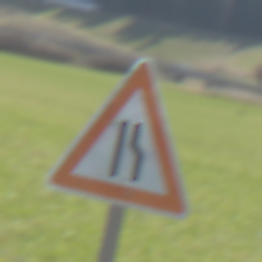
Verkehrszeichen: EinseitigVerengteFahrbahnRechts
Umgebung: Outdoor, Nature
Tageszeit: MorningAfternoon
Wetter: PartlyCloudy
Licht: Natural
Jahreszeit: NotSpecified
Kontrast: HighContrast